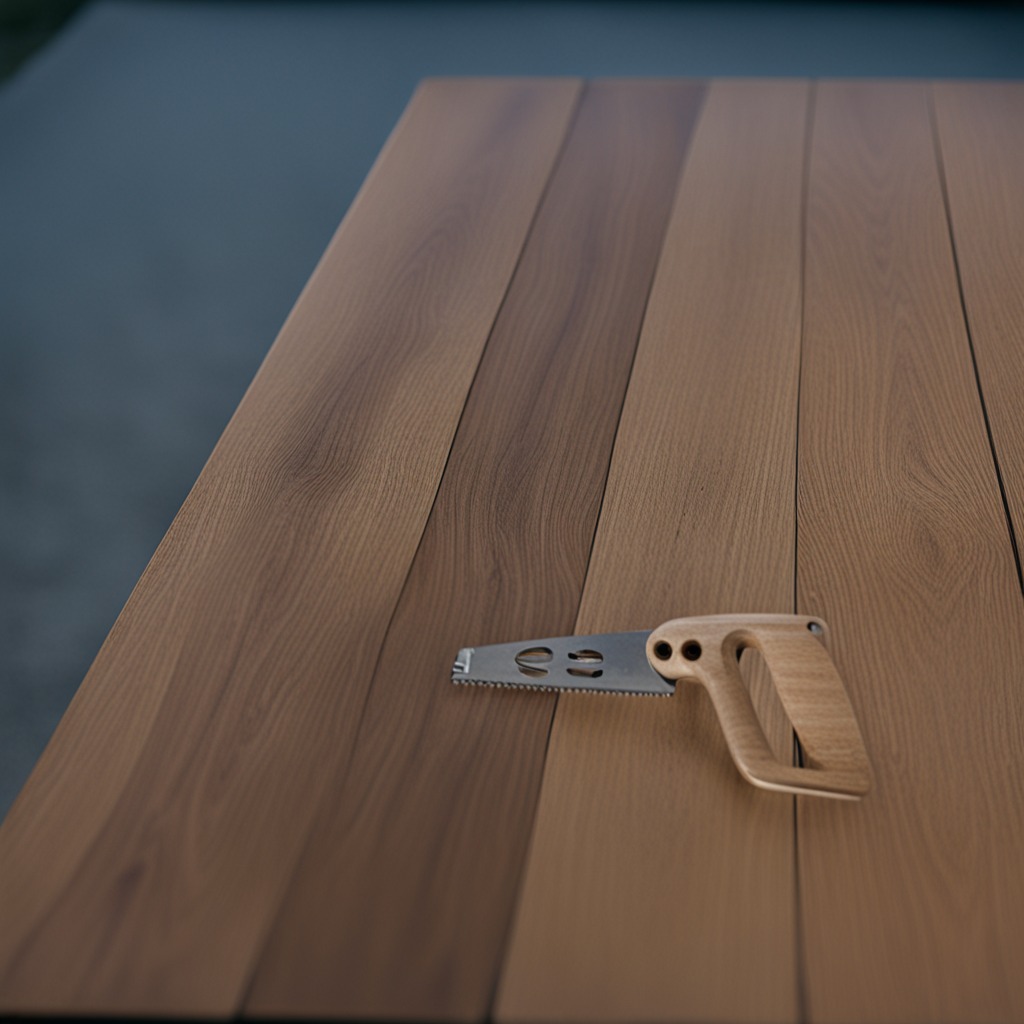
A metal saw is lying on a table with burn marks in a small garage at twilight.